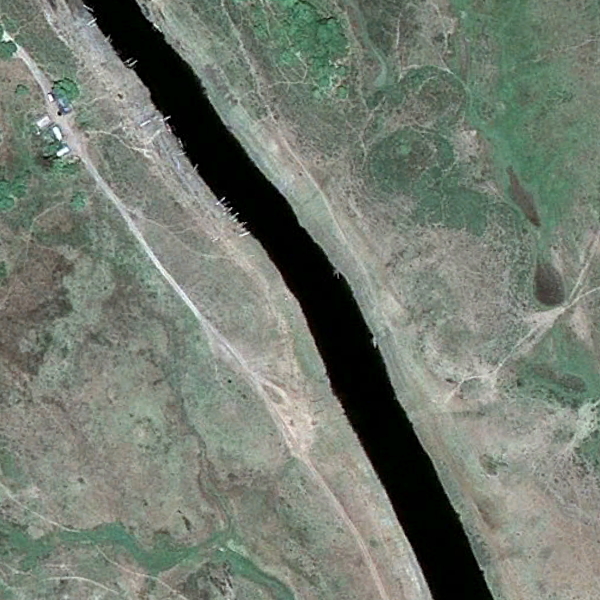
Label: River